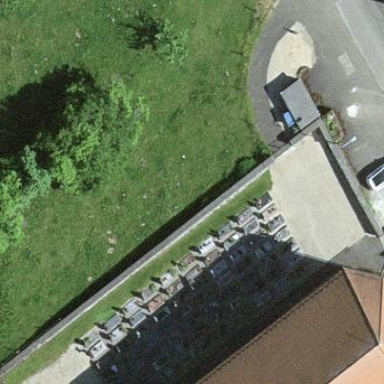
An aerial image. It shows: Cemetery.